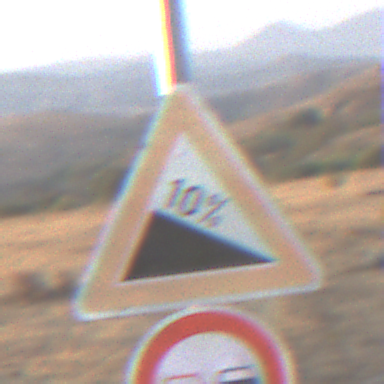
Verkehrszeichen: Gefaelle10
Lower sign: Ueberholverbot
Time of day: SunriseSunset
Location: Outdoor (Nature)
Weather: PartlyCloudy
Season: NotSpecified
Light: Natural